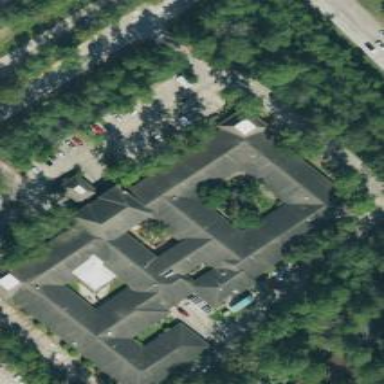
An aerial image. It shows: Nursing home.